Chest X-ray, PA view. Patient: 66 years old, sex M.
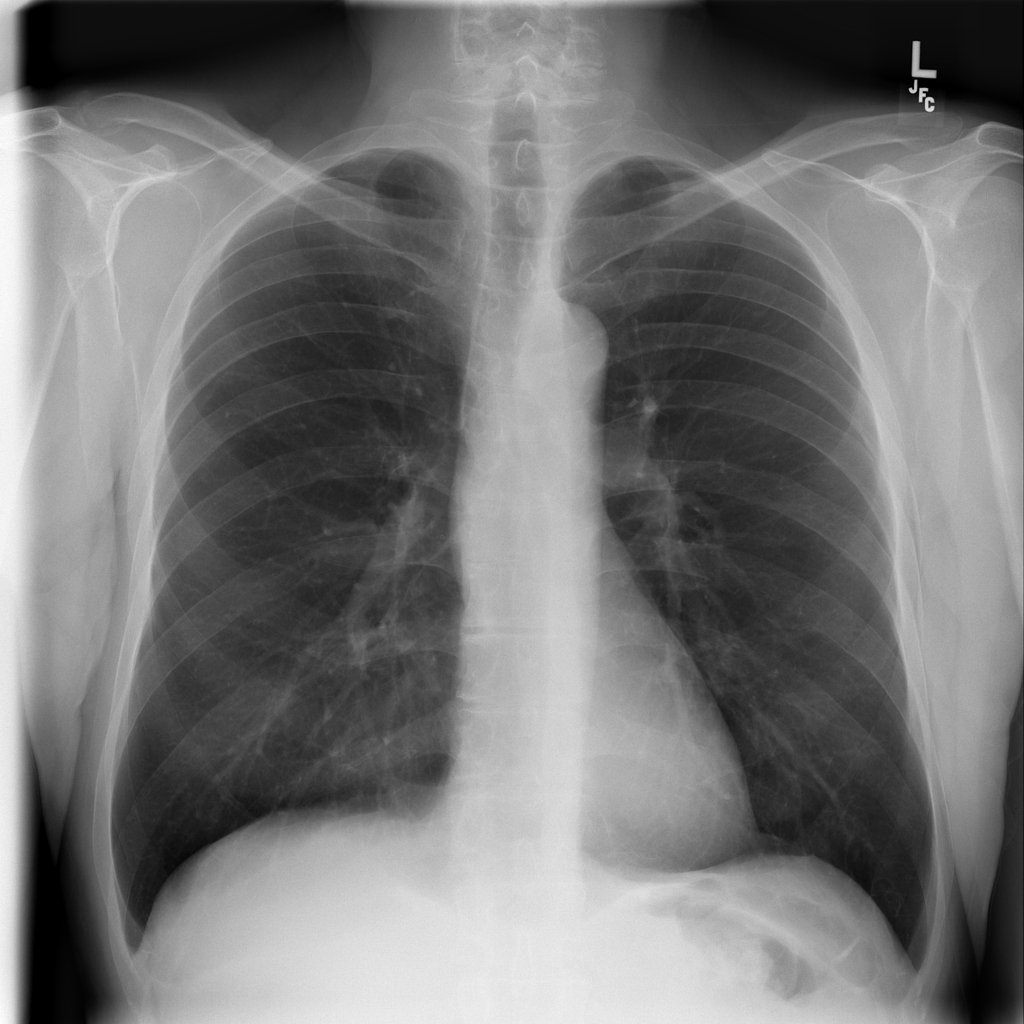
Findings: No Finding